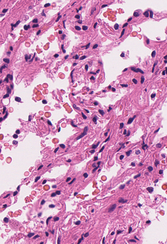
Tumor epithelial tissue: no
Tumor-associated stroma tissue: no
Normal tissue: yes